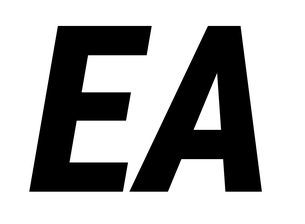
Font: Roboto-Italic_Condensed_ExtraBold_Italic